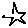
Label: star